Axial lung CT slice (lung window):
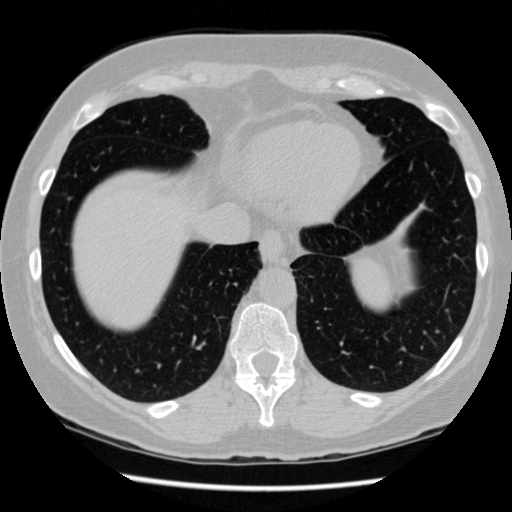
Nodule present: no